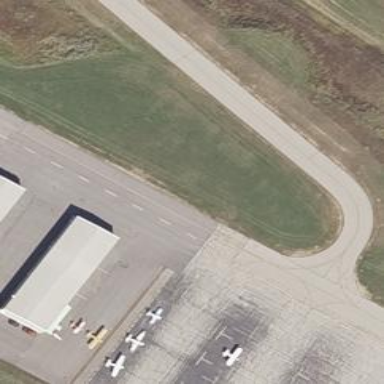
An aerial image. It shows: View of taxiway at the airport.